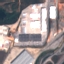
Land use / land cover: Industrial